Question: my database structure is such that I have units, that belong to several groups and have different variables (I focus on one, X, for this question). Then we have year-based records. So the database then looks like
'''
unitid, groupid, year, X
0 1 1, 1990, 5
1 2 1, 1990, 2
2 2 1, 1991, 3
3 3 2, 1990, 10
'''
etc. Now what I would like to do is measure some "intensity" variable, that is going to be the number of units per group and year, and I would like to put it back into the database.
So far, I am doing
'''
asd = df.drop_duplicates(cols=['unitid', 'year'])
groups = asd.groupby(['year', 'groupid'])
intensity = groups.size()
'''
And intensity then looks like
'''
year groupid
1961 2000 4
2030 3
2040 1
2221 1
2300 2
'''
However, I don't know how to put them back into the old dataframe. I can access them through 'intensity[0]', but 'intensity.loc()' gives a LocIndexer not callable error.
Secondly, it would be very nice if I could scale intensity. Instead of "units per group-year", it would be "units per group-year, scaled by average/max units per group-year in that year". If {t,g} denotes a group-year cell, that would be:

That is, if my simple intensity variable (for time and group) is called intensity(t, g), I would like to create 'relativeIntensity(t,g) = intensity(t,g)/mean(intensity(t=t,g=:))' - if this fake code helps at all making myself clear.
Thanks!
Just putting the answer here (explicitly) for readability. The first part was solved by
'''
intensity = intensity.reset_index()
df['intensity'] = intensity[0]
'''
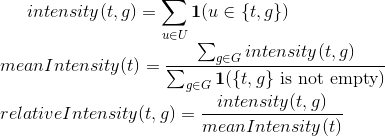
Answer: Actually, days later, I found out that the first answer to this double question was wrong. Perhaps someone can elaborate to what '.size()' actually does, but this is just in case someone googles this question does not follow my wrong path.
It turned out that '.size()' had way less rows than the original object (also if I used 'reset_index()', and however I tried to stack the sizes back into the original object, there were a lot of rows left with 'NaN'. The following, however, works
'''
groups = asd.groupby(['year', 'groupid'])
intensity = groups.apply(lambda x: len(x))
asd.set_index(['year', 'groupid'], inplace=True)
asd['intensity'] = intensity
'''
Alternatively, one can do
'''
groups = asd.groupby(['fyearq' , 'sic'])
# change index to save groupby-results
asd= asd.set_index(['fyearq', 'sic'])
asd['competition'] = groups.size()
'''
And the second part of my question is answered through
'''
# relativeSize
def computeMeanInt(group):
group = group.reset_index()
# every group has exactly one weight in the mean:
sectors = group.drop_duplicates(cols=['group'])
n = len(sectors)
val = sum(sectors.competition)
return float(val) / n
result = asd.groupby(level=0).apply(computeMeanInt)
asd= asd.reset_index().set_index('fyearq')
asd['meanIntensity'] = result
# if you don't reset index, everything crashes (too intensive, bug, whatever)
asd.reset_index(inplace=True)
asd['relativeIntensity'] = asd['intensity']/asd['meanIntensity']
'''